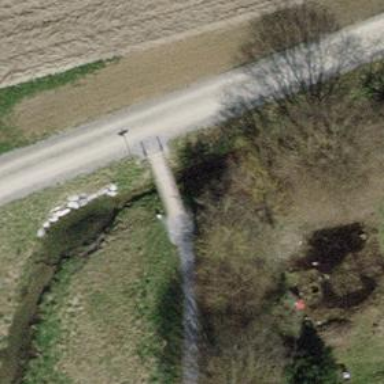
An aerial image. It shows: Track road on bridge with grade 1 track type.